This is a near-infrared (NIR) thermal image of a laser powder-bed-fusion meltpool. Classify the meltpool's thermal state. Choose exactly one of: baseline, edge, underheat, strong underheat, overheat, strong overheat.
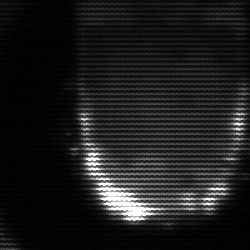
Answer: baseline